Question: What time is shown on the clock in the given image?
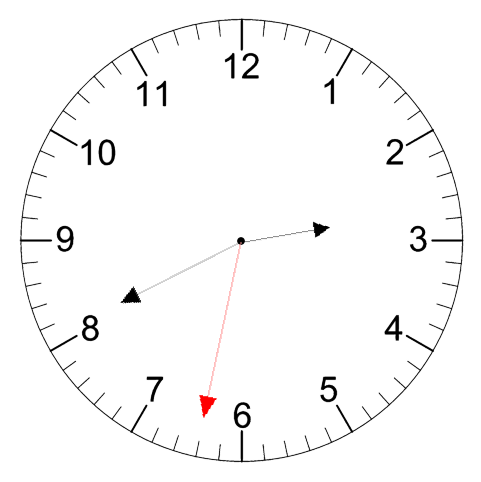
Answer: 02:40:32